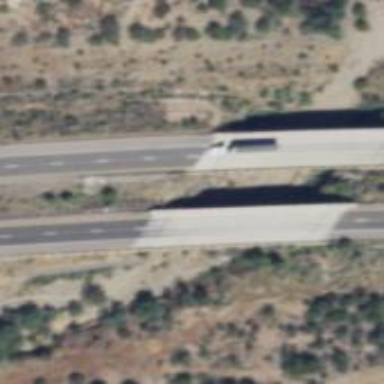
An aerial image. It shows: Bridge over trunk highway with expressway.